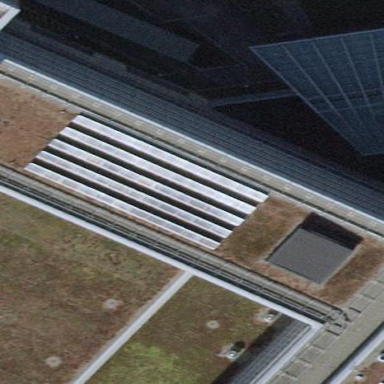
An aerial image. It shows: Solar photovoltaic panel generator.